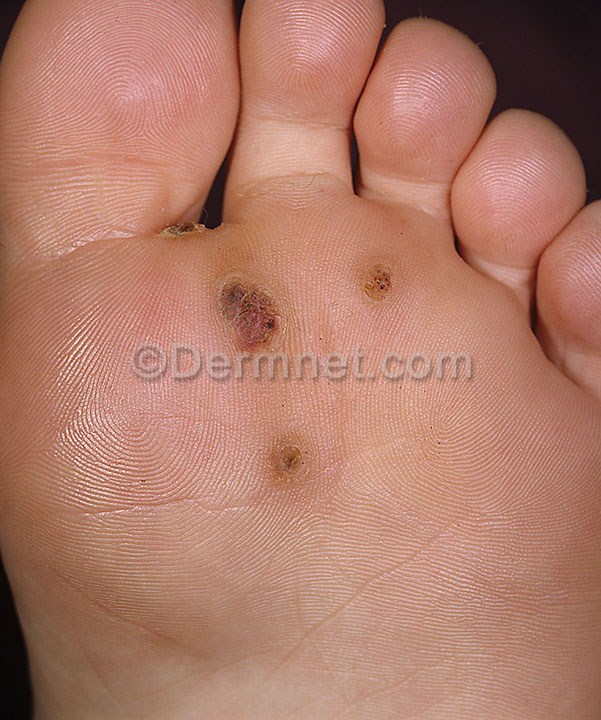
Disease: Warts Molluscum and other Viral Infections